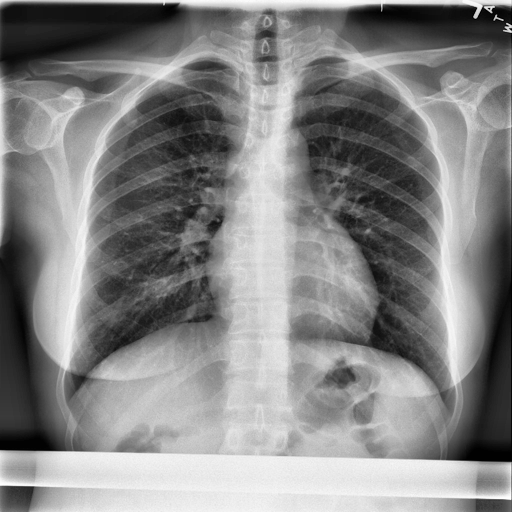
Finding: NORMAL